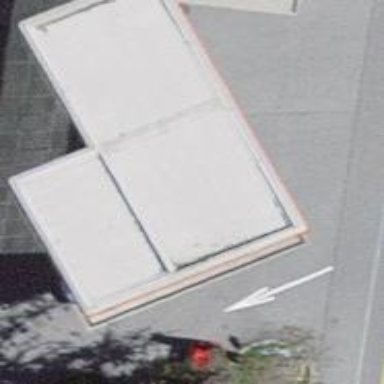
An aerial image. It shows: Fuel station.